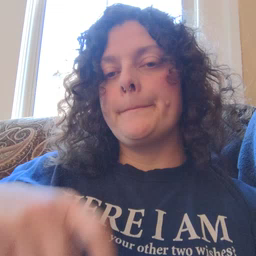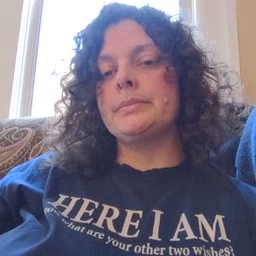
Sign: see